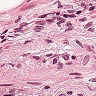
Metastatic tissue present: no